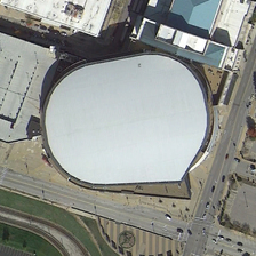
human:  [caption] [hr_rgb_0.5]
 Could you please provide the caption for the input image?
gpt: A white oval building near an intersection.

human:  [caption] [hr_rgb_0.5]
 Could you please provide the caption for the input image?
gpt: Several buildings are located near the oval white building near the intersection.

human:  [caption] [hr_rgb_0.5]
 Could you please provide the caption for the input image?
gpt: Many buildings are oval white buildings near intersections.

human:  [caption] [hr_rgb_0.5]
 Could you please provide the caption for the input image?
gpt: Several buildings are near an oval white building near an intersection.

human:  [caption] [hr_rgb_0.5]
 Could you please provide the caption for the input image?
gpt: Several buildings are near an oval white building near an intersection.